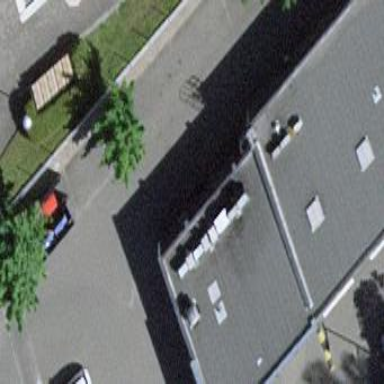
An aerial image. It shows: Retail building.